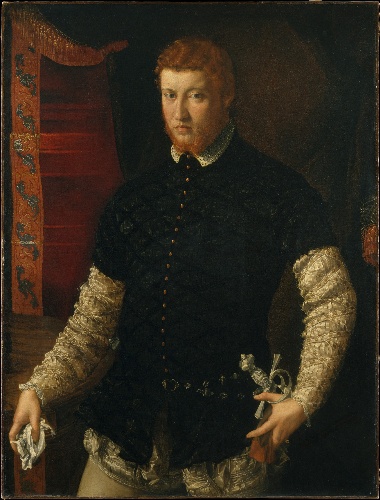
Title: Portrait of a Man
Artist: Francesco Salviati (Francesco de' Rossi)
Artist bio: Italian, Florence 1510–1563 Rome
Object type: Painting
Classification: Paintings
Medium: Oil on canvas
Dimensions: 48 1/4 x 36 3/4 in. (122.6 x 93.4 cm)
Department: European Paintings
Credit line: Gift of Mr. and Mrs. Nate B. Spingold, 1955
Accession year: 1955
Repository: Metropolitan Museum of Art, New York, NY
Tags: Men|Portraits